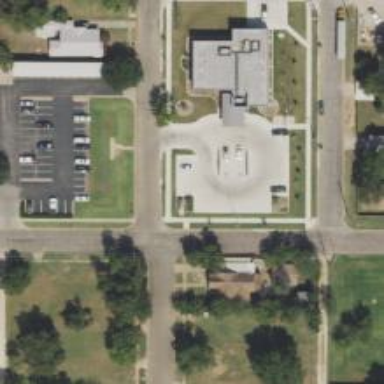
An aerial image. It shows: Healthcare clinic is depicted in the image.